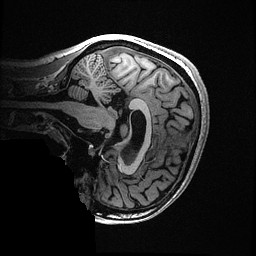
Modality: T1w
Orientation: sagittal
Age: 36
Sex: female
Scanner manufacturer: ge
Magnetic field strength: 3 T
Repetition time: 0.006952 s
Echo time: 0.00292 s